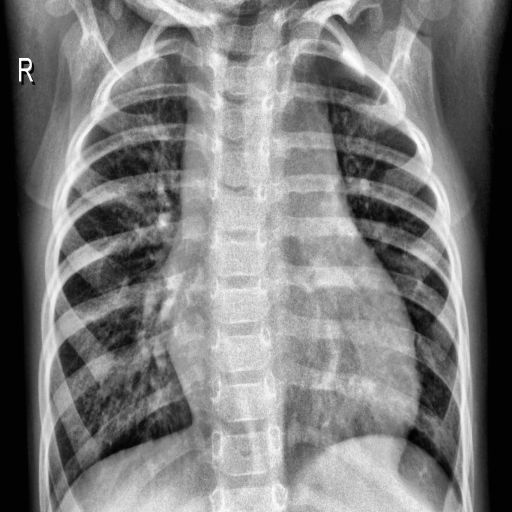
Finding: PNEUMONIA